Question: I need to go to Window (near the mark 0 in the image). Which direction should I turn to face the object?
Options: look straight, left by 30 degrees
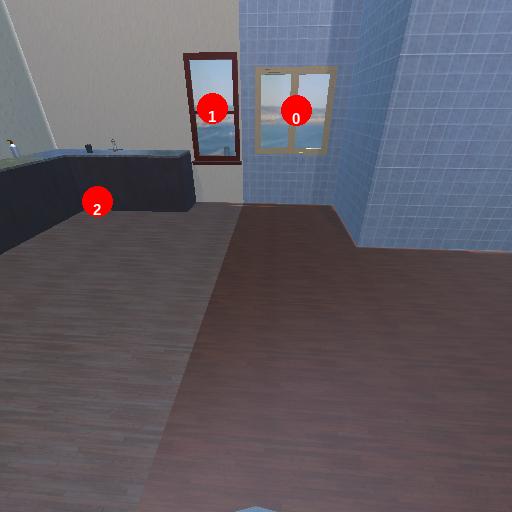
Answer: look straight